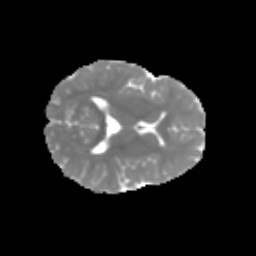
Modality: MD
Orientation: axial
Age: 6
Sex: female
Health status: healthy